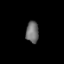
Tissue: lung
Cell type: Others
Senescence score: 0.1462
Nuclear area (px): 268
Mean DAPI intensity: 111.067